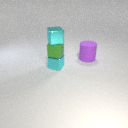
small green rubber cube below small cyan metal cube